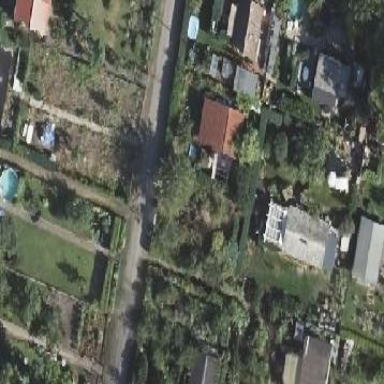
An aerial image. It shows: Plot in the allotments.